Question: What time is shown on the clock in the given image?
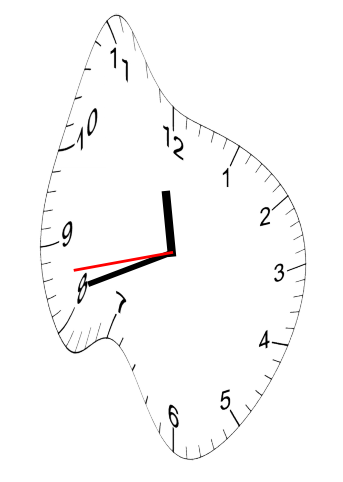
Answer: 11:41:43